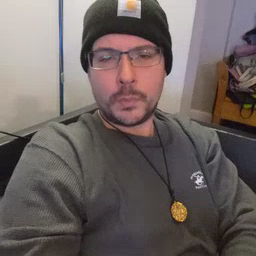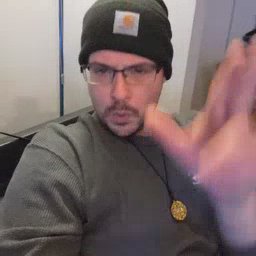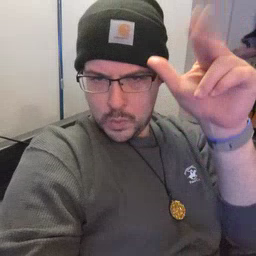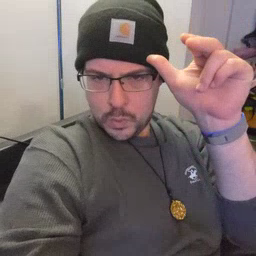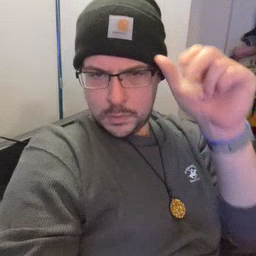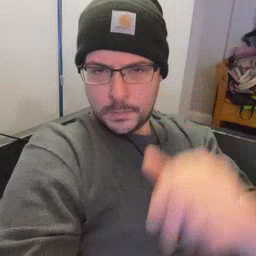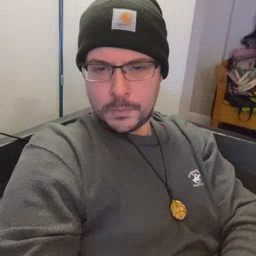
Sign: horse